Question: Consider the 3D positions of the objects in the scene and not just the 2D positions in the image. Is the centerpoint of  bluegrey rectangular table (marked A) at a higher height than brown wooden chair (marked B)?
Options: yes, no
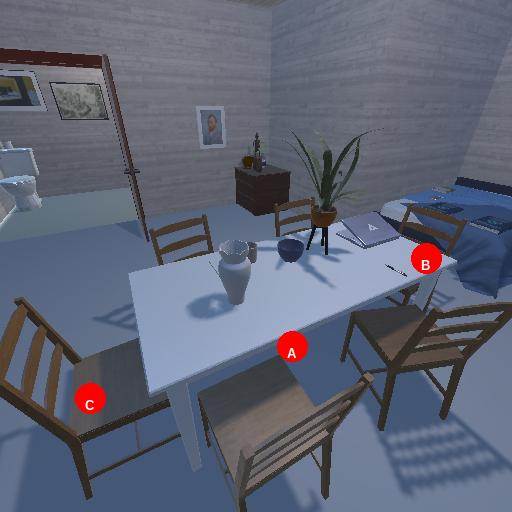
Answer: yes